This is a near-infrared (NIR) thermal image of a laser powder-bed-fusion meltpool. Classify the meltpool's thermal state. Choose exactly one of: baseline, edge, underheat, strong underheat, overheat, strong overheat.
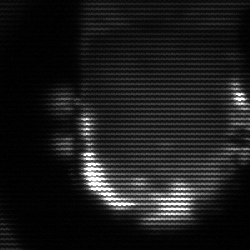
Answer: baseline